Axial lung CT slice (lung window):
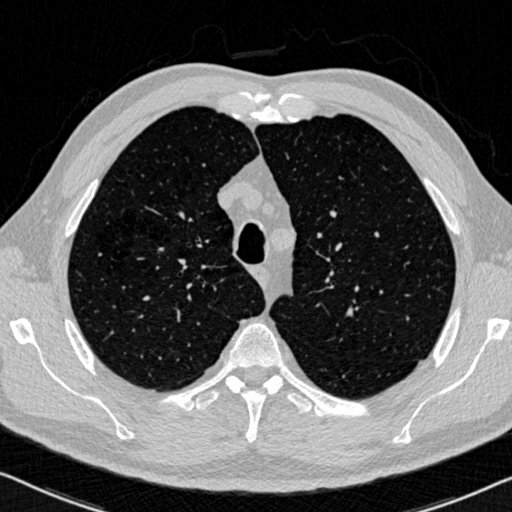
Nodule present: no